Question: I'm trying to implement an input box with xlib, but i cannot find any ifnormation on how to show the blinking cursor.
Like the following:

How can it be done?
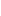
Answer: 'xlib' has no built-in notions of animation or blinking. You have to run a timer and draw and erase the cursor periodically.